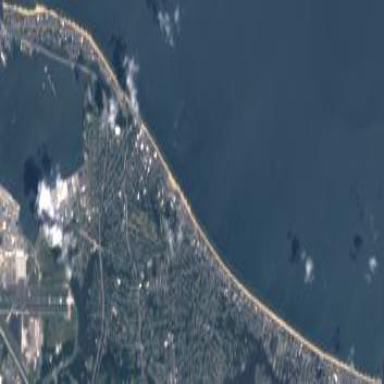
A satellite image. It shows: Scenic beach with natural beauty.